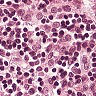
Metastatic tissue present: no